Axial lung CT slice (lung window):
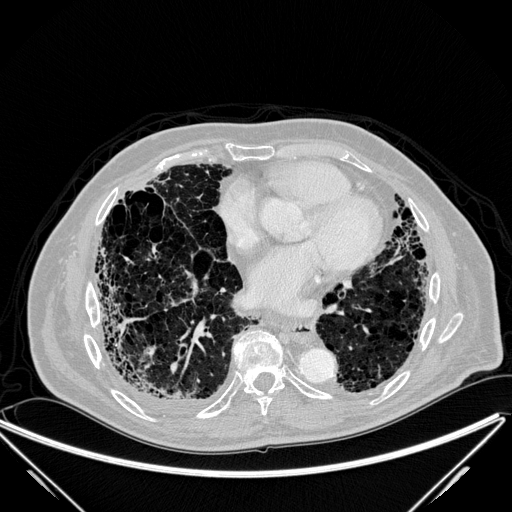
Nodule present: no